Question: I want to import a normal javascript module (e.g. ) into my node.js typescript file using CommonJS.
I can do this with the following line:
'''
import vhost = require('vhost')
'''
We assume that I can't find a .d.ts file on the internet, but I also don't want to write it by myself, so I just use the vhost variable without intellisense.
The compiler complains and complains:

How can I tell that I just want it to be 'dynamic' (like the C# keyword or 'var' in normal javascript) and use all of the things in the picture above?
I could create a vhost.d.ts file, but I don't know what to write in there:
'''
declare module 'vash' {
// what to write here?
}
'''
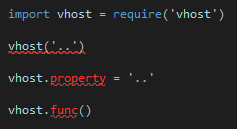
Answer: I found this out while typing the question, it was so easy that it is almost embarrassing, but maybe somebody has this problem too.
Just use var instead of import: